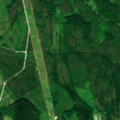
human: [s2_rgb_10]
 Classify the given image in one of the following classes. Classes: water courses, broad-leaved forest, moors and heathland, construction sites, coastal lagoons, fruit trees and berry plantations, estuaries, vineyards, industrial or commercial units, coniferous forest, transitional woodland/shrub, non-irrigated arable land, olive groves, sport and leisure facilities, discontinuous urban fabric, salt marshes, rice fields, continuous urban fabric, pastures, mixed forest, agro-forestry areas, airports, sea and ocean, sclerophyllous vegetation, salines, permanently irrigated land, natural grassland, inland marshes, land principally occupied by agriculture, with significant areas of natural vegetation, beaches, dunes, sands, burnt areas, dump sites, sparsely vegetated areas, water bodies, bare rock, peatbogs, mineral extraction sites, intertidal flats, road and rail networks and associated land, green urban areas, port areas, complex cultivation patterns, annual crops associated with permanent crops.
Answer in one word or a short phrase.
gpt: coniferous forest, mixed forest, transitional woodland/shrub